Field crop: maize
Growth stage: 2
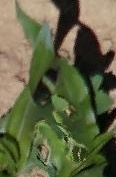
Species: maize